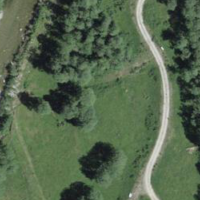
EUNIS habitat code: 24
Species observed at this site:
Parnassius apollo
Thymelicus sylvestris